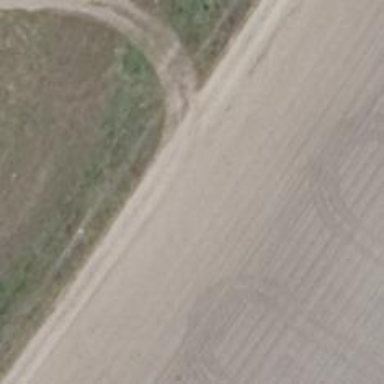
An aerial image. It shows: Sandy track road with grade3 tracktype.